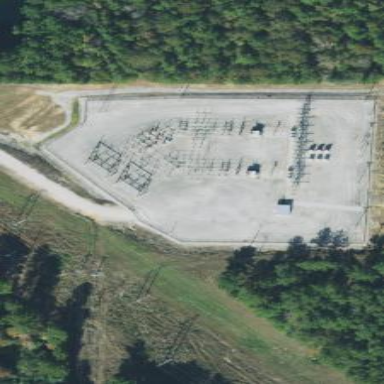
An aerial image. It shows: Outdoor distribution-level power substation enclosed by fence.